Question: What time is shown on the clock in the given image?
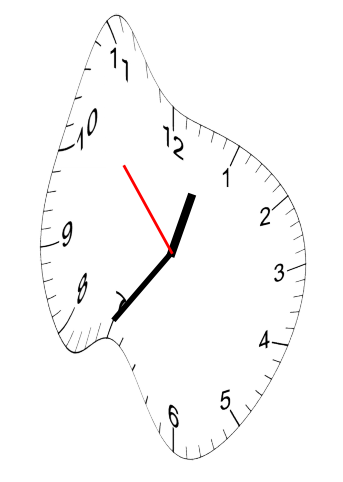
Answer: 12:35:53